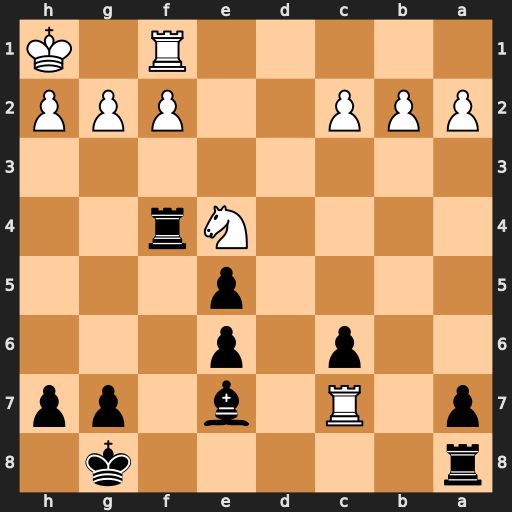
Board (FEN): r5k1/p1R1b1pp/2p1p3/4p3/4Nr2/8/PPP2PPP/5R1K
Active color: b
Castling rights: -
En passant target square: -
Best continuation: Bd8 Rxc6 Rxe4